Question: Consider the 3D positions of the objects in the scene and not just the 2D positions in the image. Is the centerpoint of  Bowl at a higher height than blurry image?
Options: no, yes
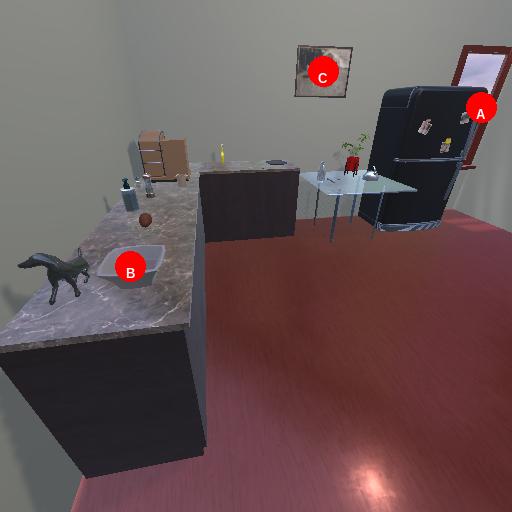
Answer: no